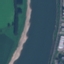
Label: River